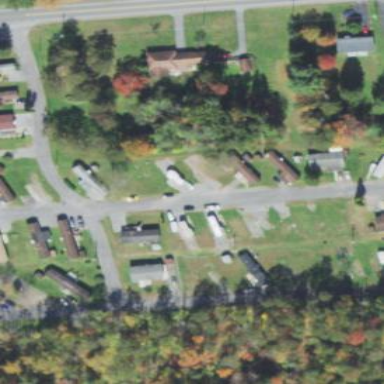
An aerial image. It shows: Mobile residential area.